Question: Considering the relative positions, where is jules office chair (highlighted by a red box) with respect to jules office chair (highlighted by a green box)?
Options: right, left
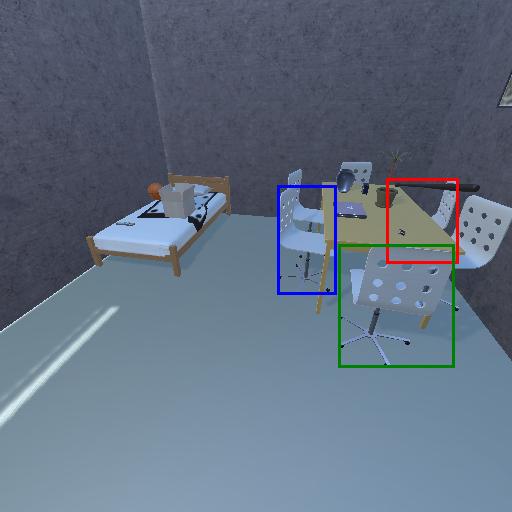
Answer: right